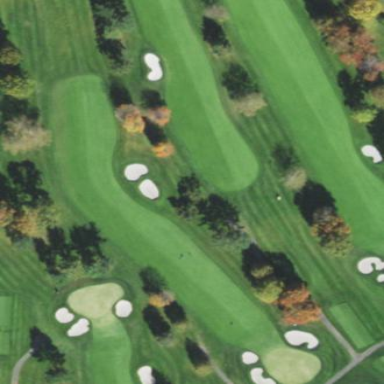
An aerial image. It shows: Grassy area designated as golf fairway.